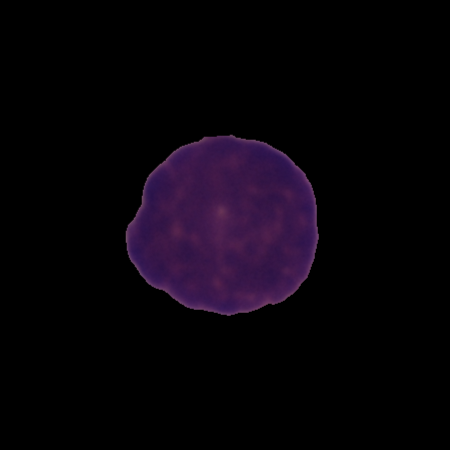
Label: cancer